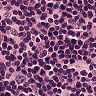
Metastatic tissue present: no